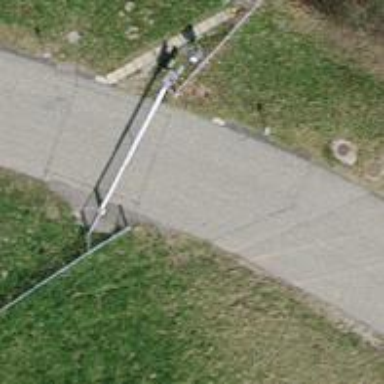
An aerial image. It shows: Lift gate barrier.